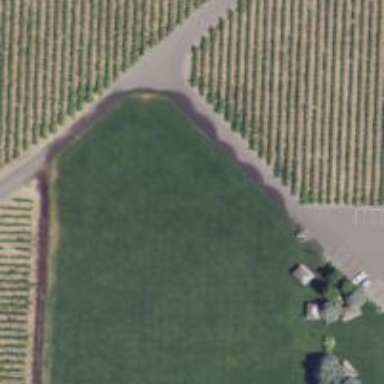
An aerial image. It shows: Vineyard where grapes are grown.